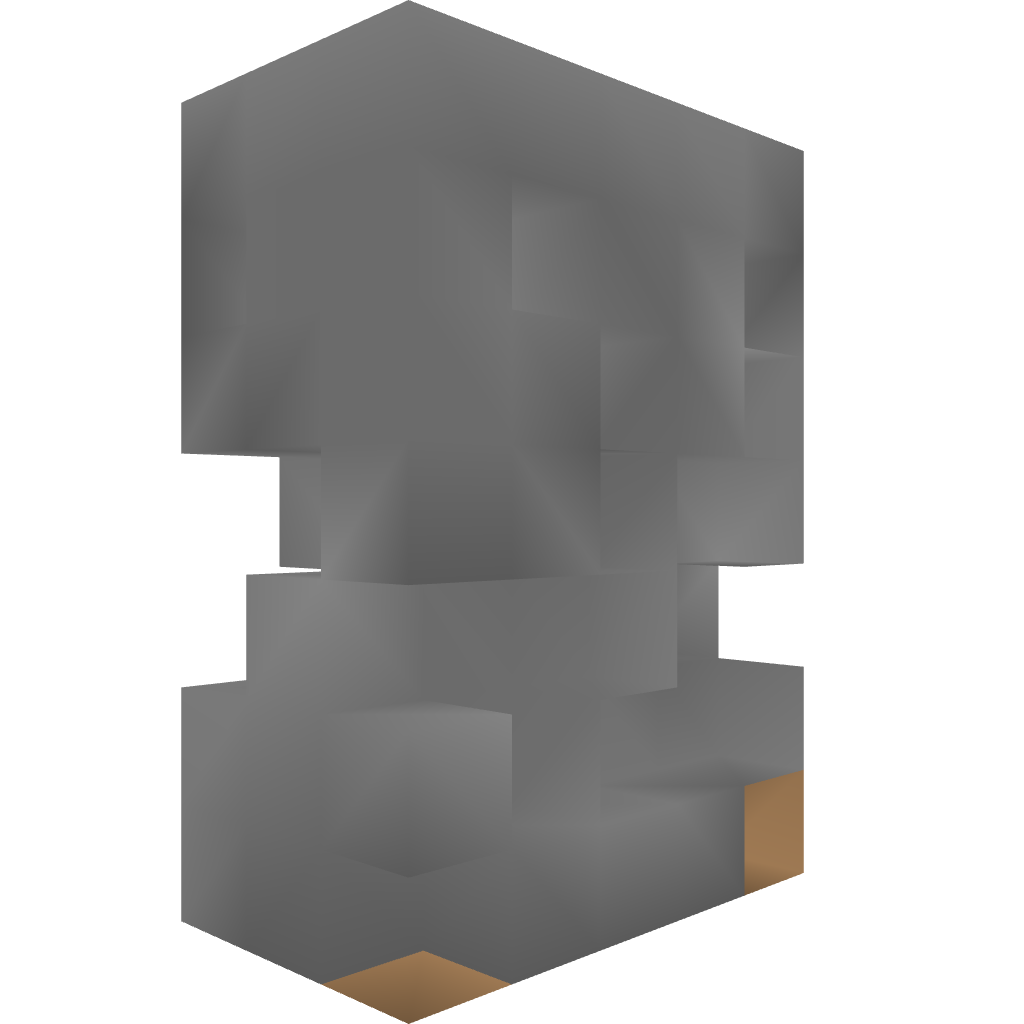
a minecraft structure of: Compact Stone Maker bad low quality